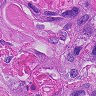
Metastatic tissue present: yes